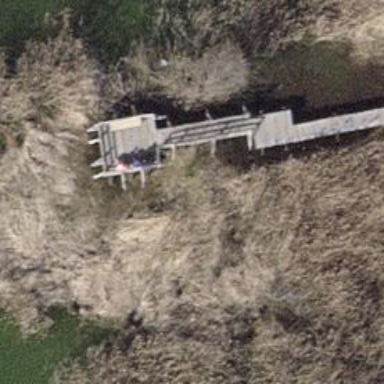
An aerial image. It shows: Path on boardwalk bridge.